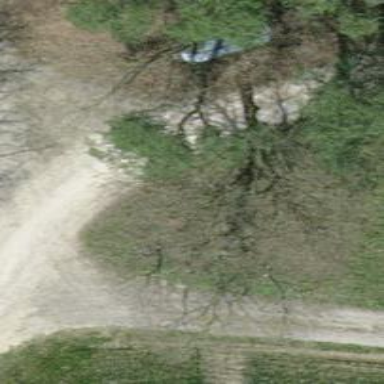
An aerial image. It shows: Single tag "natural: tree."